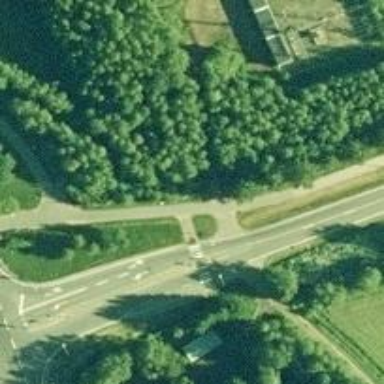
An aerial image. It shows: Asphalt cycleway.